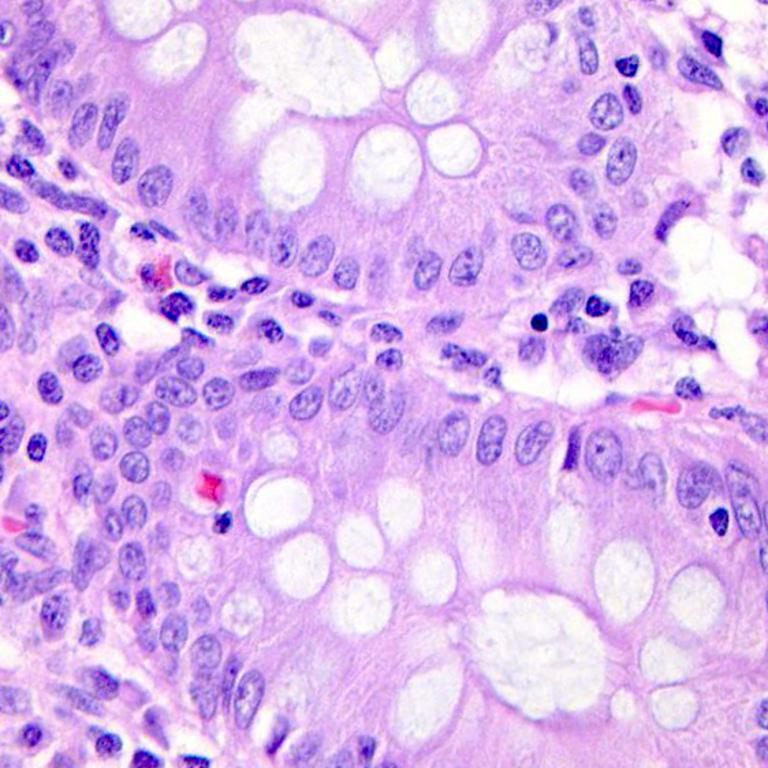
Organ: colon
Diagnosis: benign